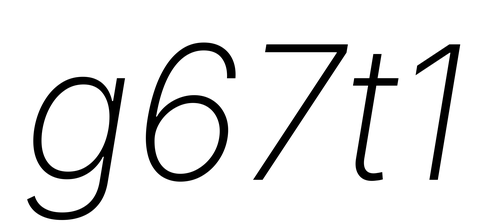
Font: Inter-Italic_ExtraLight_Italic